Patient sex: F
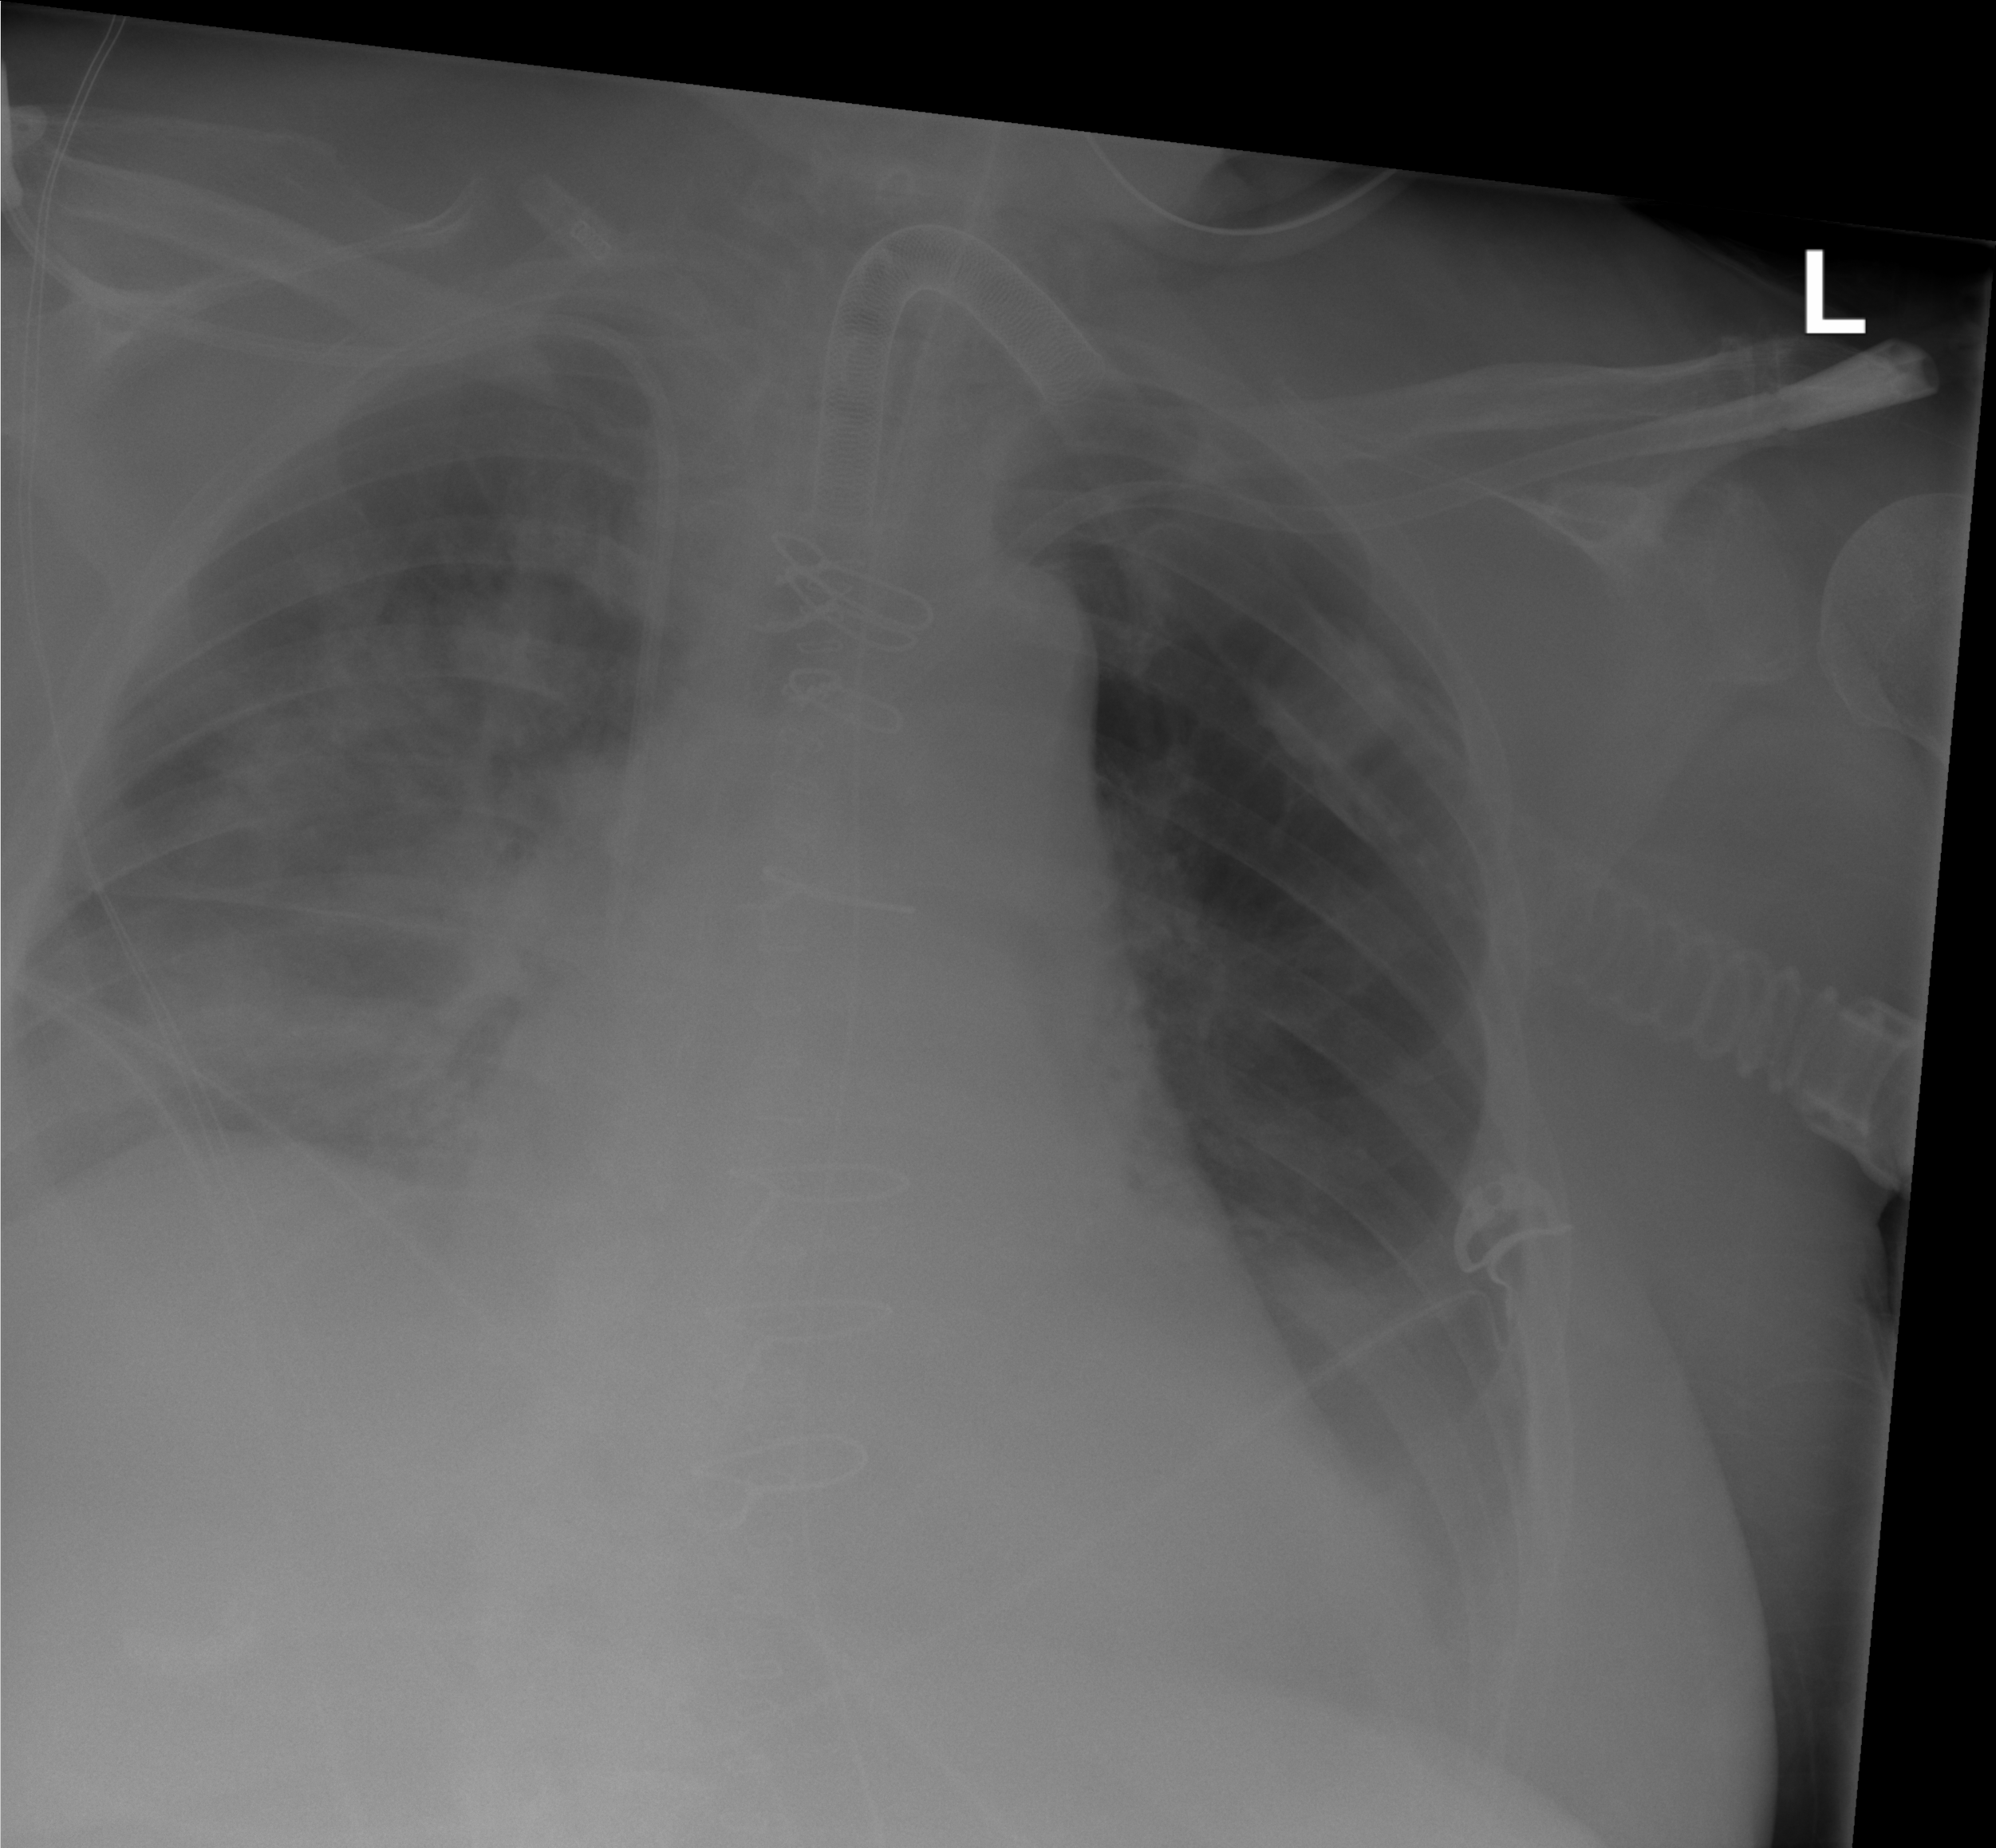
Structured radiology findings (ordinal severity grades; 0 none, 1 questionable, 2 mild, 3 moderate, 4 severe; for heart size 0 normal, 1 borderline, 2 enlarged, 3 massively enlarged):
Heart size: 2
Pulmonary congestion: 2
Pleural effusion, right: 3
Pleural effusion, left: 2
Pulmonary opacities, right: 2
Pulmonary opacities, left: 0
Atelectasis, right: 2
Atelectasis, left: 2